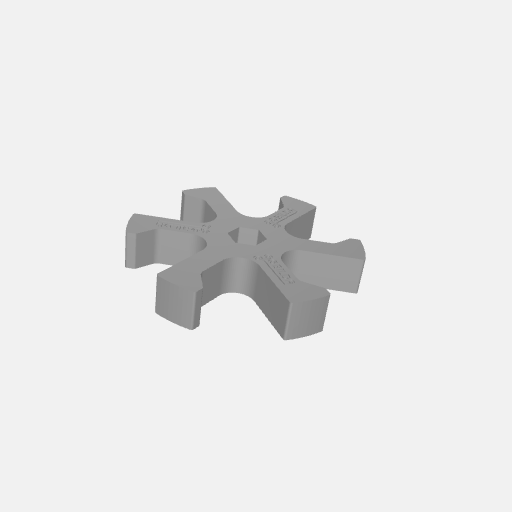
Part: BootWheel48OD